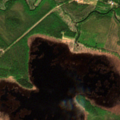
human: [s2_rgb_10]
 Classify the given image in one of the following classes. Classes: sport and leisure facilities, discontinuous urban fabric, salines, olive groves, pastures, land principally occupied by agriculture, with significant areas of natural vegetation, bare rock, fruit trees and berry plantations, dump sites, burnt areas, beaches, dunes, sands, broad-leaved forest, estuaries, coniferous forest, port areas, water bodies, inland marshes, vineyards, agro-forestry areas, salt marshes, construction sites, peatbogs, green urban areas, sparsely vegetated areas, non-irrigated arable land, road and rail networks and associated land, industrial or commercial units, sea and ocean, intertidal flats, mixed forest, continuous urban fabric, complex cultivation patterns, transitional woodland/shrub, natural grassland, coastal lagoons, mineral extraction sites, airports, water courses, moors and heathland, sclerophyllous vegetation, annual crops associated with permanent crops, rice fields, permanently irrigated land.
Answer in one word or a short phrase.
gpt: mixed forest, transitional woodland/shrub, water bodies